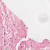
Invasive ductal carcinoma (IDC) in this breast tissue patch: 0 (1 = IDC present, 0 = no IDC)